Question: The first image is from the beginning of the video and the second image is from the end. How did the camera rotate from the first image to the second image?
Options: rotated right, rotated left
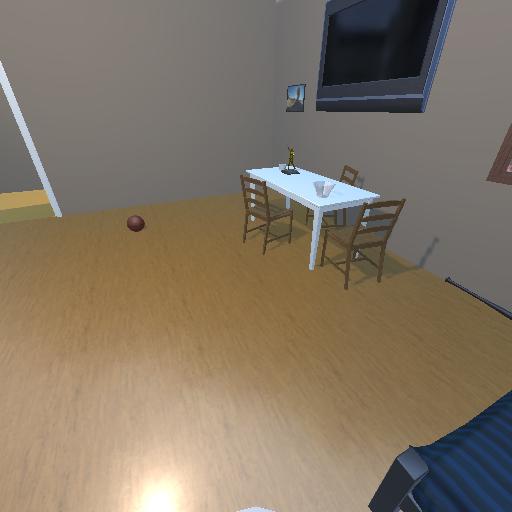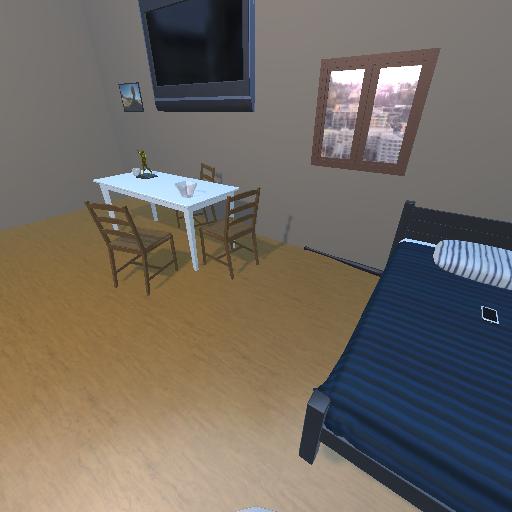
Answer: rotated right